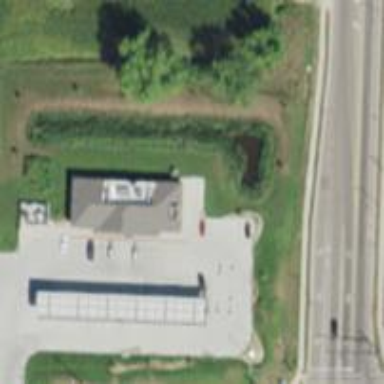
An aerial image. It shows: Convenience shop.